Question:
'''
SELECT [PROC_ID]
,[CONTACT_DATE_new]
,[CPT_CODE_new]
,[CHARGEABLE_YN_new]
,cat.CDM_Category
,DateUpdated
FROM
[dbo].CDM_Audit_EAP_OT]
WHERE
@ColDate BETWEEN @Start_Date AND @End_Date
'''
After I add a new parameter '@ColDate', I start getting the above error.
'@ColDate' has "CONTACT_DATE_new" or "DateUpdated". Users will choose either one depend on what they are looking for.
If I just specify the column directly, the report will work fine.
'''
WHERE CONTACT_DATE_new BETWEEN @Start_Date AND @End_Date
WHERE DateUpdated BETWEEN @Start_Date AND @End_Date
'''
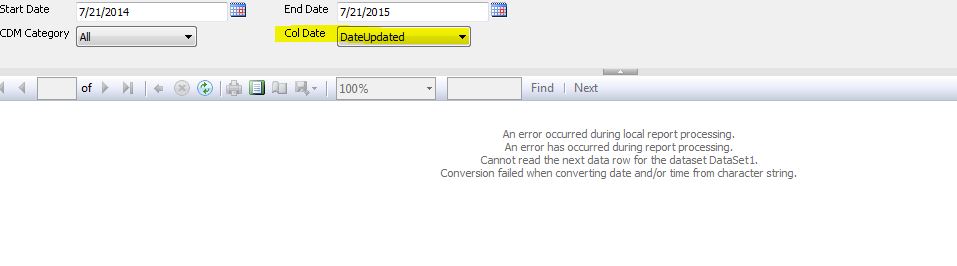
Answer: The '@ColDate' in your query is not treated as a column name, instead as a string type variable. When you try to compare its values with '@startdate' and '@enddate' it fails. Hence the error. You can create a stored procedure as follows to suit your need :-
'''
Create PROCEDURE [SSRSReport]
@Start_Date date,
@End_Date date,
@ColDate nvarchar(25)
AS
BEGIN
SET NOCOUNT ON
declare @sql1 nvarchar(max)
if @ColDate = 'CONTACT_DATE_new'
begin
set @sql1 =
'SELECT [PROC_ID]
,[CONTACT_DATE_new]
,[CPT_CODE_new]
,[CHARGEABLE_YN_new]
,cat.CDM_Category
,DateUpdated
FROM
[dbo].CDM_Audit_EAP_OT]
WHERE
CONTACT_DATE_new BETWEEN ''' + cast(Convert(nvarchar(10),@Start_Date ,120) as Nvarchar(max)) +'''
AND ''' + cast(Convert(nvarchar(10),@End_Date ,120) as Nvarchar(max)) + ''''
end
else if @ColDate = 'DateUpdated'
begin
set @sql1 =
'SELECT [PROC_ID]
,[CONTACT_DATE_new]
,[CPT_CODE_new]
,[CHARGEABLE_YN_new]
,cat.CDM_Category
,DateUpdated
FROM
[dbo].CDM_Audit_EAP_OT]
WHERE
DateUpdated BETWEEN ''' + cast(Convert(nvarchar(10),@Start_Date ,120) as Nvarchar(max)) +'''
AND ''' + cast(Convert(nvarchar(10),@End_Date ,120) as Nvarchar(max)) + ''''
end
print @sql1
exec sp_executesql @sql1
end
'''